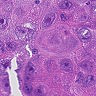
Metastatic tissue present: yes